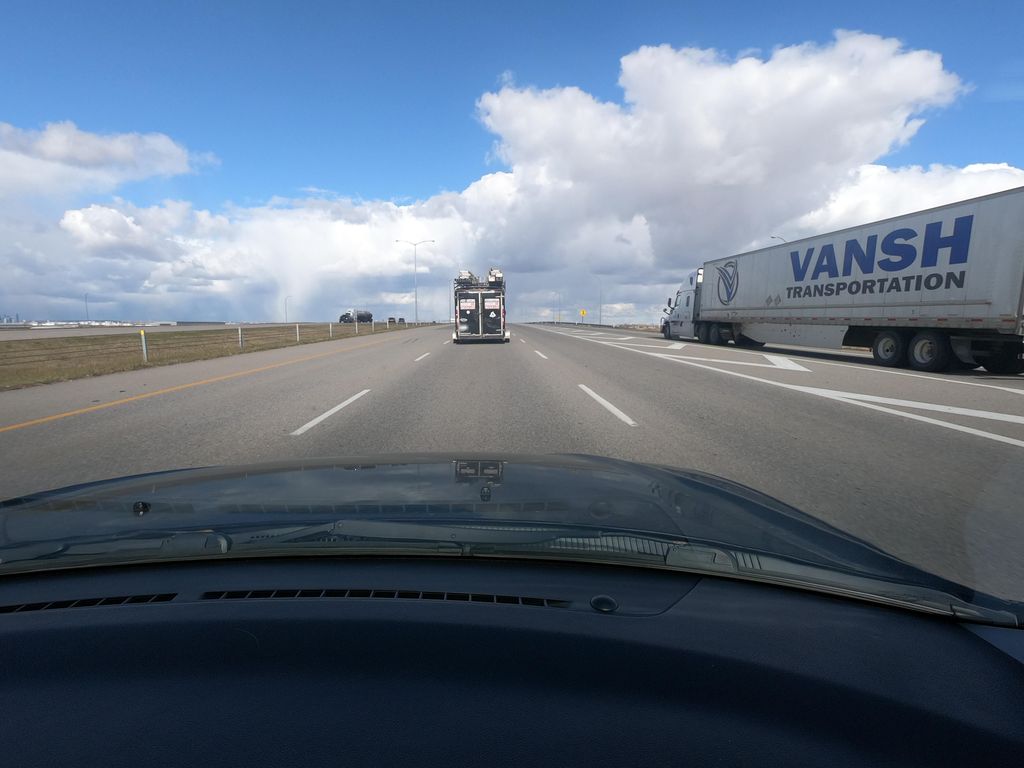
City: calgary